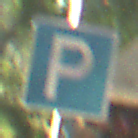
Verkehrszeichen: Parken
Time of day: SunriseSunset
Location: Outdoor (Suburban)
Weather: Clear
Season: NotSpecified
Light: Natural